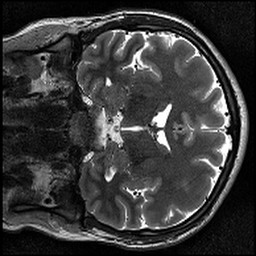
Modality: T2w
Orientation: coronal